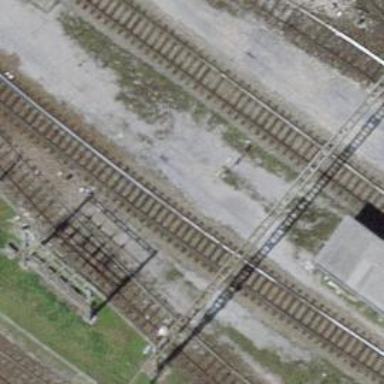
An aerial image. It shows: Single-track electrified railway service yard with contact line for trains.